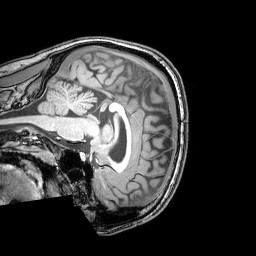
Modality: T1w
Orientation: sagittal
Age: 26
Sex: male
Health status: healthy
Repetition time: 0.081 s
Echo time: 0.037 s